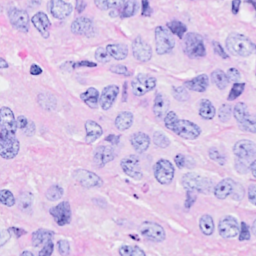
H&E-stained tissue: Breast